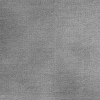
Atmospheric dust classification: dusty